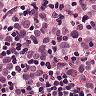
Metastatic tissue present: yes